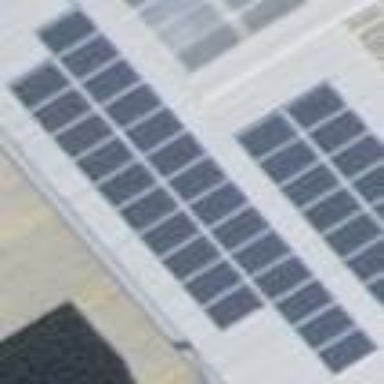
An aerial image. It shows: Solar power generator using photovoltaic panels.